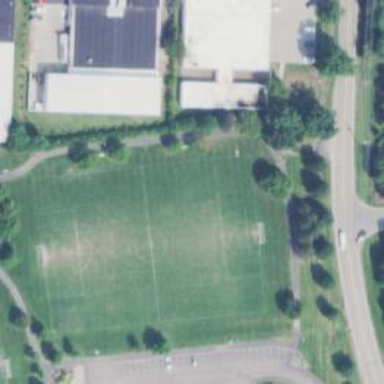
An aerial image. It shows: Soccer pitch for leisure land activities.